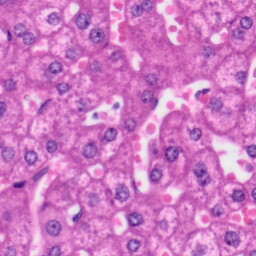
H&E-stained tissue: Liver